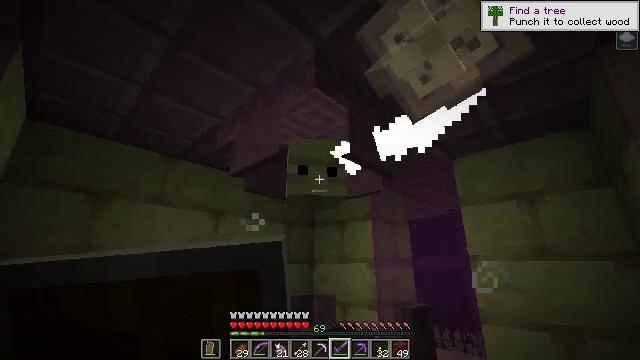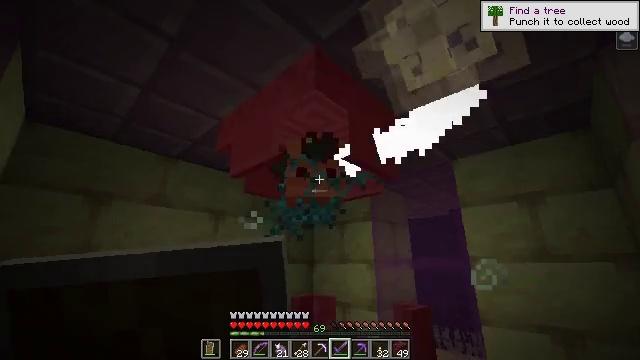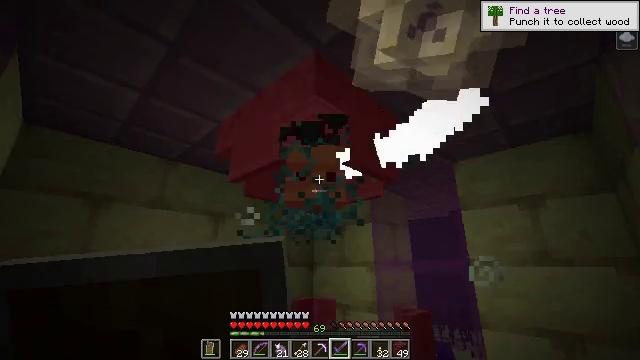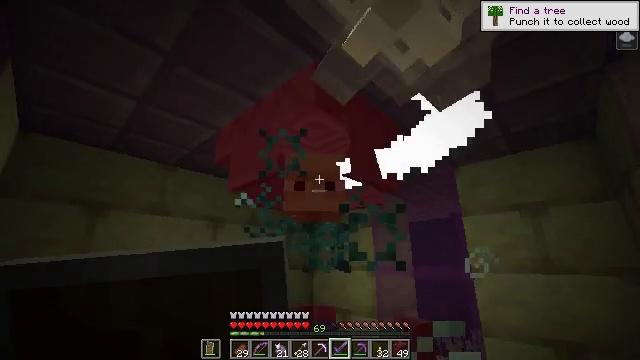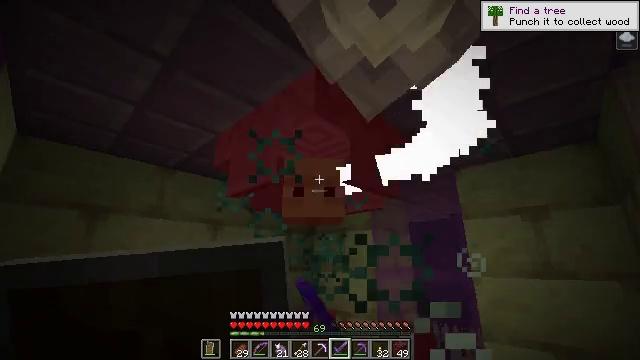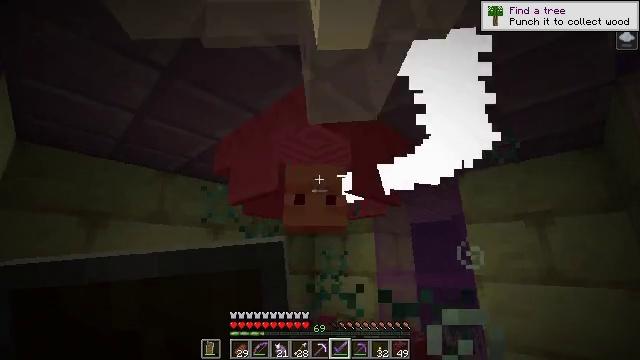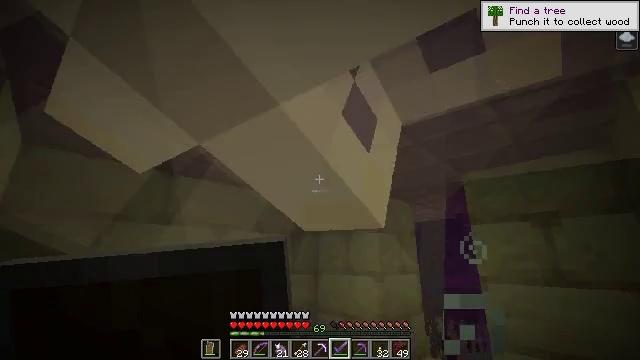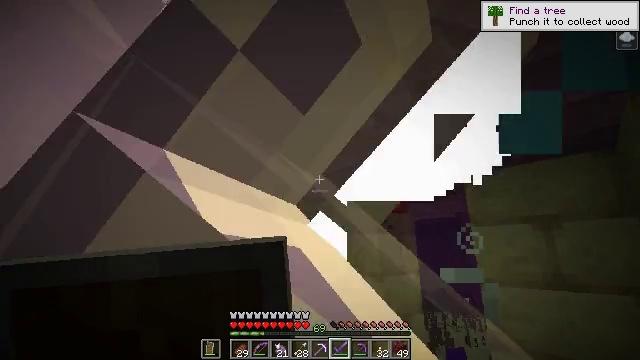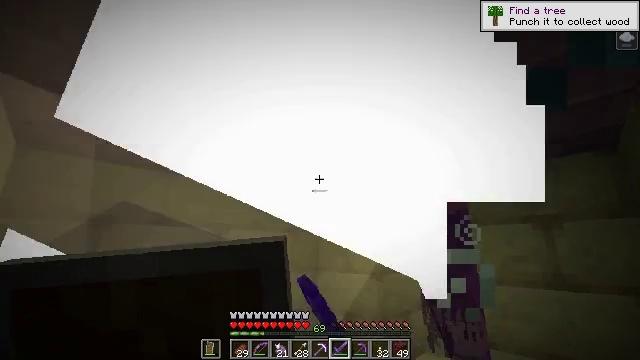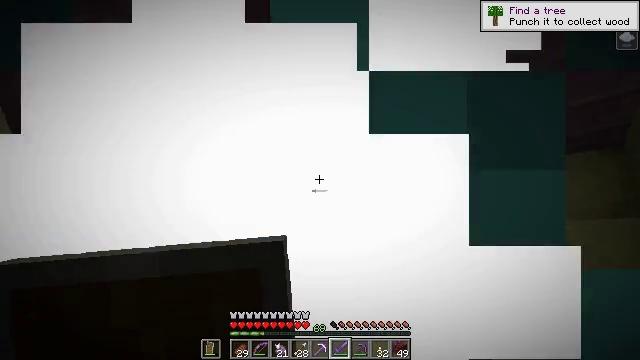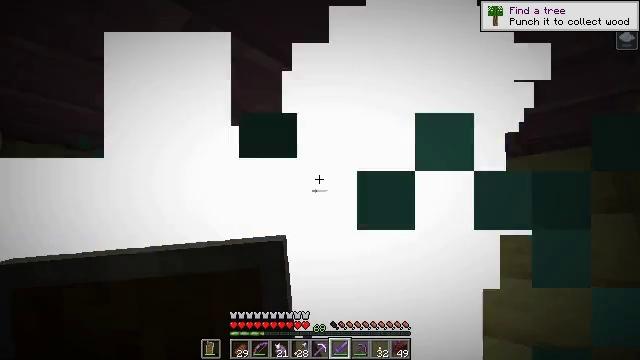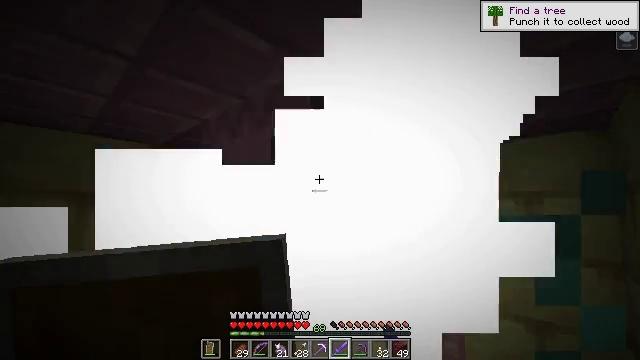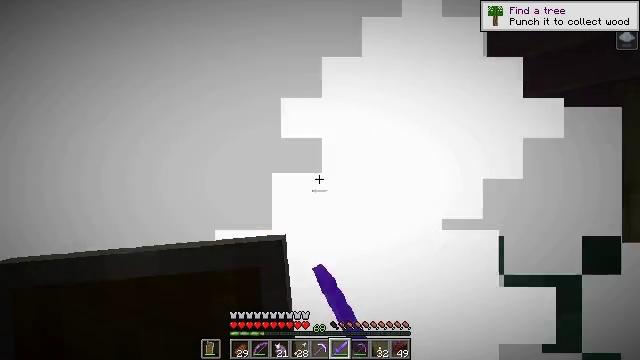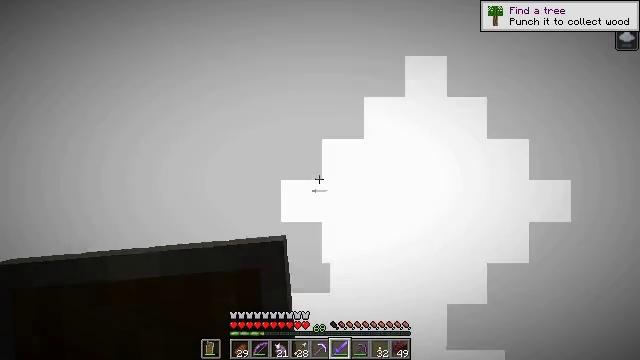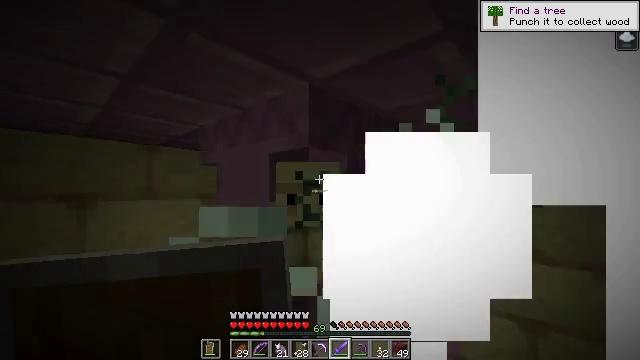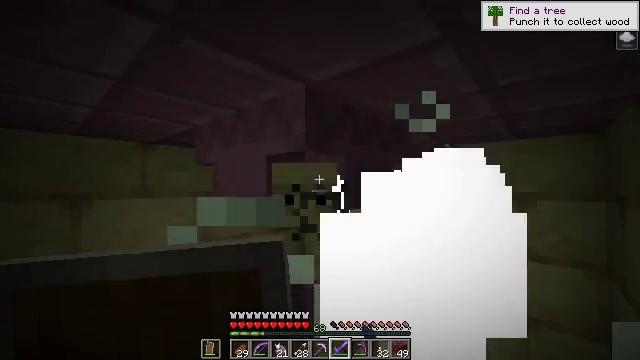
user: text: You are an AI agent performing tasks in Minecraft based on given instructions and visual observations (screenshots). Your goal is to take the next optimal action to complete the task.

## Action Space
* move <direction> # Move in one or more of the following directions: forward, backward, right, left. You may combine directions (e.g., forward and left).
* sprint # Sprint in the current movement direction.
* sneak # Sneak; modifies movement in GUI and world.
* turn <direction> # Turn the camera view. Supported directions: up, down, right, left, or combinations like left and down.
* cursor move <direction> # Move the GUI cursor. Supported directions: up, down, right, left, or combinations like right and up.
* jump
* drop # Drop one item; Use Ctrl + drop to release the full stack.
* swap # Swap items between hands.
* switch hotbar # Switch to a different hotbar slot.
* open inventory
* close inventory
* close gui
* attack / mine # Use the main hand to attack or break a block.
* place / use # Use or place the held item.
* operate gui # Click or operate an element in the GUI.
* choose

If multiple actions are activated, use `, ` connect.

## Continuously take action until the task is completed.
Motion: motion action
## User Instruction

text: Kill mobs.
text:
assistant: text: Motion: attack / mine
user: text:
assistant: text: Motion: no_op
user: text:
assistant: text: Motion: attack / mine
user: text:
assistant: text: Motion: attack / mine
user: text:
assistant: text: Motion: attack / mine
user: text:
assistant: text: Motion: no_op
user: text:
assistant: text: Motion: attack / mine
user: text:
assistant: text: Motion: turn down, attack / mine
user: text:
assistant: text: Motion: turn down, attack / mine
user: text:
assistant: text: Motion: turn down
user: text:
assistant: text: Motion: turn right and down, attack / mine
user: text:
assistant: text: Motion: turn down, attack / mine
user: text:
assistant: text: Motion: attack / mine
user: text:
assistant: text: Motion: no_op
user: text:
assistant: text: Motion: turn down, attack / mine
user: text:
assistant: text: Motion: attack / mine